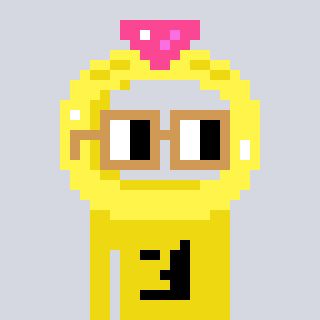
a pixel art character with square brown glasses, a ring-shaped head and a yellow-colored body on a cool background